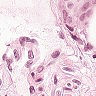
Metastatic tissue present: yes